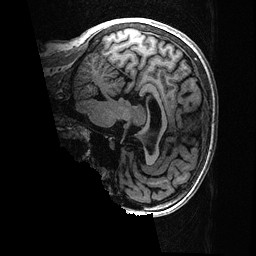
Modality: T1w
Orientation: sagittal
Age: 58
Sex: female
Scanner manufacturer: ge
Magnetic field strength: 3 T
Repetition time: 0.006952 s
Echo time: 0.00292 s